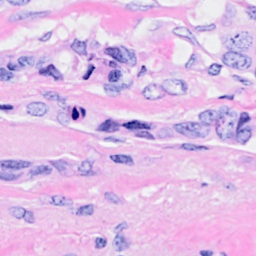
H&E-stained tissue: Breast